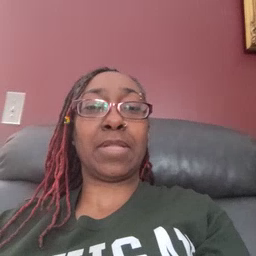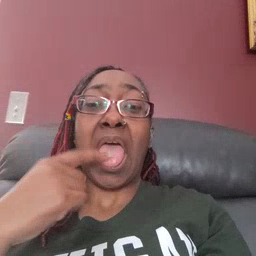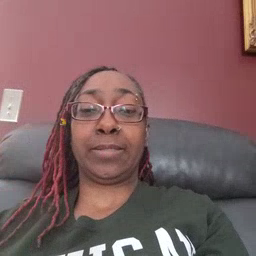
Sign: tongue